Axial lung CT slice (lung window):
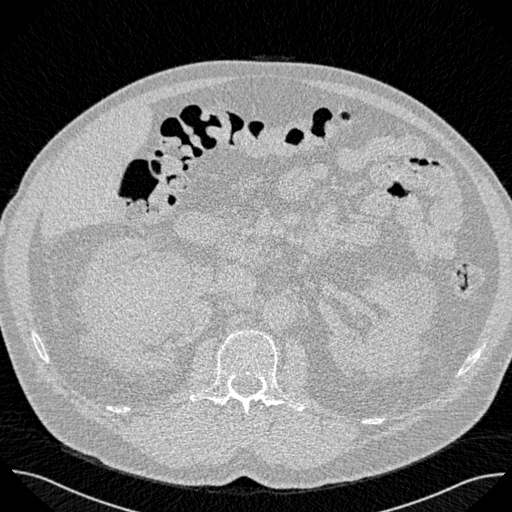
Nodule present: no